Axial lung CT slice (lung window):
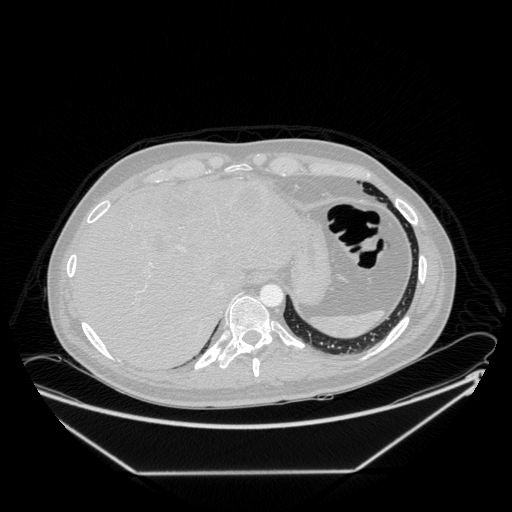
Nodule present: no